Field crop: tomato
Growth stage: 2
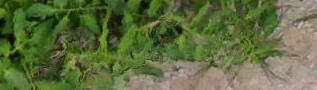
Species: tomato